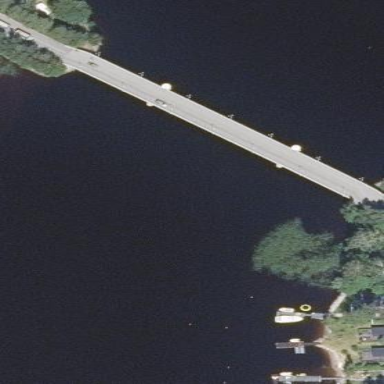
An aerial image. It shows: Man-made bridge.